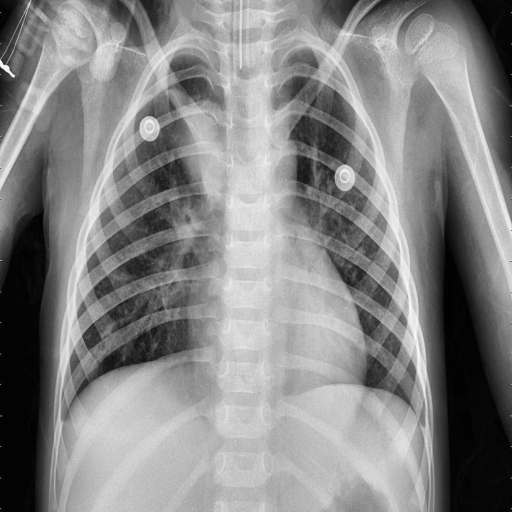
Finding: PNEUMONIA